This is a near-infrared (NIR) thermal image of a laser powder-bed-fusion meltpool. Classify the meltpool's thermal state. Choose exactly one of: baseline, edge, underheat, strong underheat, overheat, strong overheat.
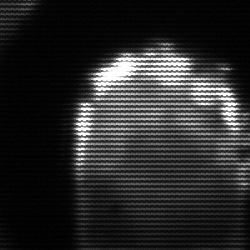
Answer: baseline